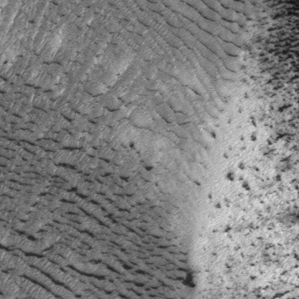
Label: frost